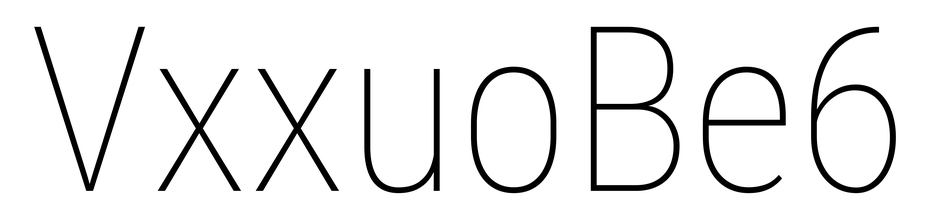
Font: Roboto_Condensed_Thin